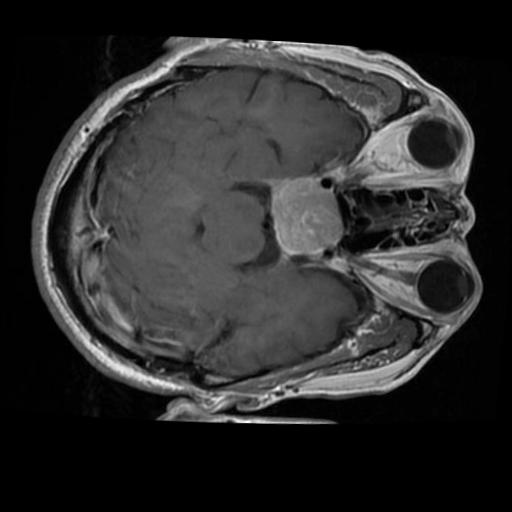
Label: brain_tumor